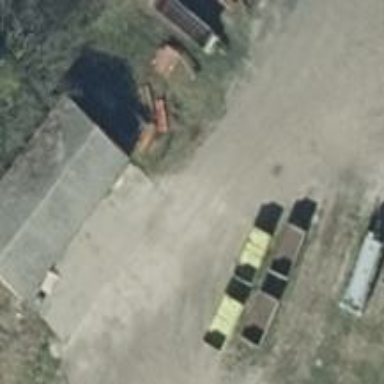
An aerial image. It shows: Gabled farm auxiliary building with grey roof. The roof is oriented along the structure.